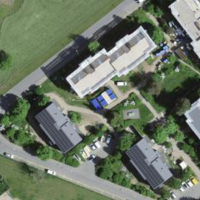
EUNIS habitat code: 55
Species observed at this site:
Prunus padus
Geum rivale